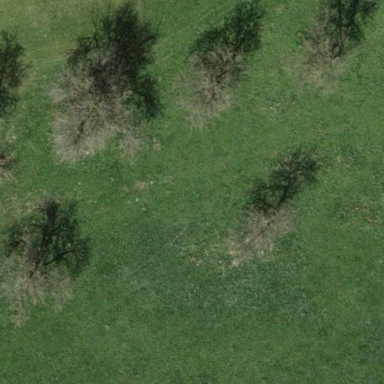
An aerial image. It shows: Orchard.